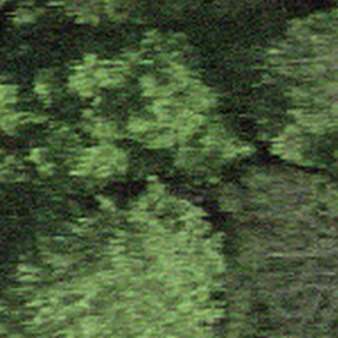
Label: other